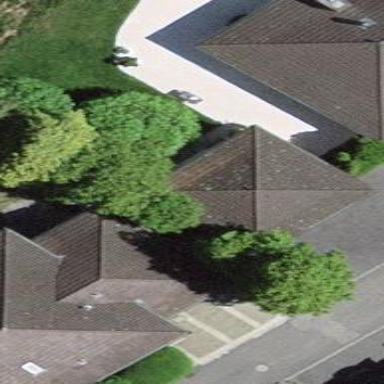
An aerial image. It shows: Garage building.